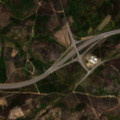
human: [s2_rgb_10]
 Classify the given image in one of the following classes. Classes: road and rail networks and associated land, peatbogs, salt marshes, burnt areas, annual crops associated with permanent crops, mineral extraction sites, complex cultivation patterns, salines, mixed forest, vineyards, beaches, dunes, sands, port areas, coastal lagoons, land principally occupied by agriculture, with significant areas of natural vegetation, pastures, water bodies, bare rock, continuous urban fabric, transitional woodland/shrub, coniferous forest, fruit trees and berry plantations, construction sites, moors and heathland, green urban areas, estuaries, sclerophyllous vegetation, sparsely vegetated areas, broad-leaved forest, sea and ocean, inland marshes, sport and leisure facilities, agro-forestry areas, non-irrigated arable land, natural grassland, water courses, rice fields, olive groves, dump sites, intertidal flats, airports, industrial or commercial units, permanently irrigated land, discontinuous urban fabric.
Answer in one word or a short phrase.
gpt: transitional woodland/shrub